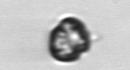
Label: Dinophyceae